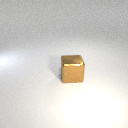
large brown metal cube